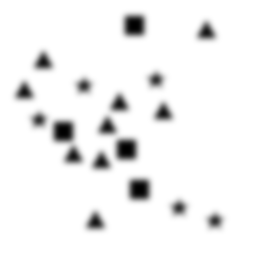
Squares: 4
Triangles: 9
Stars: 5
Total shapes: 18